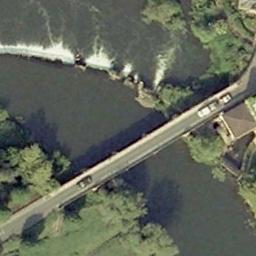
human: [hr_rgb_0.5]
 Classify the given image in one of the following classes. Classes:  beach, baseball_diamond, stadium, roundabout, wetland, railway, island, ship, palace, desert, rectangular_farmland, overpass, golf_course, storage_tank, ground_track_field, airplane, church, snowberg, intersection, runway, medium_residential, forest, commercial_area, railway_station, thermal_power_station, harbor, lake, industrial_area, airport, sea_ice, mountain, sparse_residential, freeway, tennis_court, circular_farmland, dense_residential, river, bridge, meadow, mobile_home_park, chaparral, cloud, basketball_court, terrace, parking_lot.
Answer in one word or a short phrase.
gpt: bridge